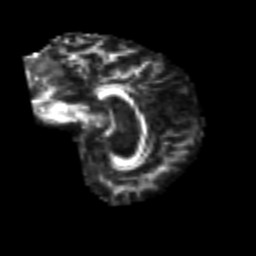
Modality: FA
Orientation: sagittal
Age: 48
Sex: male
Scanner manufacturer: siemens
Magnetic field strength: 3 T
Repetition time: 4.999 s
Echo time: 0.07946 s